Field crop: maize
Growth stage: 2
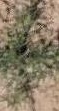
Species: salsola